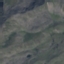
Label: HerbaceousVegetation